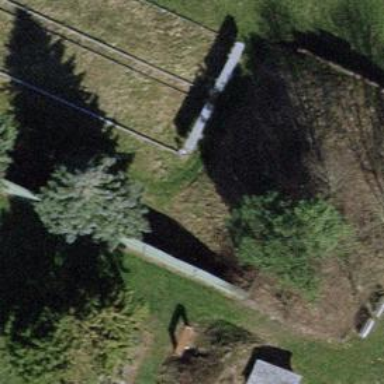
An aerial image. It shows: Retaining wall.